Question: My model class:
'''
public class Person
{
[DataType(DataType.Currency)]
public decimal Salary { get; set; }
}
'''
My controller
'''
public class PersonController : Controller
{
public ActionResult Create()
{
var person = new Person();
person.Salary = 100; // setting default value
return View(person);
}
public ActionResult Create(Person person)
{
// Save, validate, etc...
}
}
'''
My Create view:
'''
@model Person
<h2>Create person</h2>
@using (Html.BeginForm()) {
<div class="editor-label">
@Html.LabelFor(model => model.Salary)
</div>
<div class="editor-field">
@Html.EditorFor(model => model.Salary)
@Html.ValidationMessageFor(model => model.Salary)
</div>
}
'''
On clicking SUBMIT, the page shows the following incorrect validation error:

I believe the false validation failure roots from the culture info difference. On the server C# uses comma as separator and on the client JS expects a dot. What would be a safe way to fix this issue?
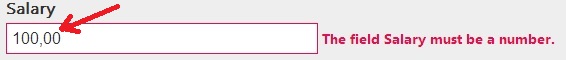
Answer: I found no programmatic answer to control server side number=>string conversion in the EditorFor() context. However, the regional settings of the server machine is the decision point which determines the decimal separator. So we just make sure that the regional settings of the server is set properly.